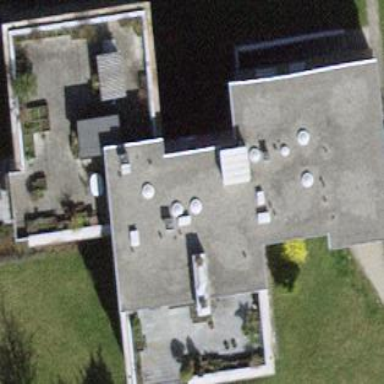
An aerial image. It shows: Flat-roofed building.